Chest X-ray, AP view. Patient: 62 years old, sex M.
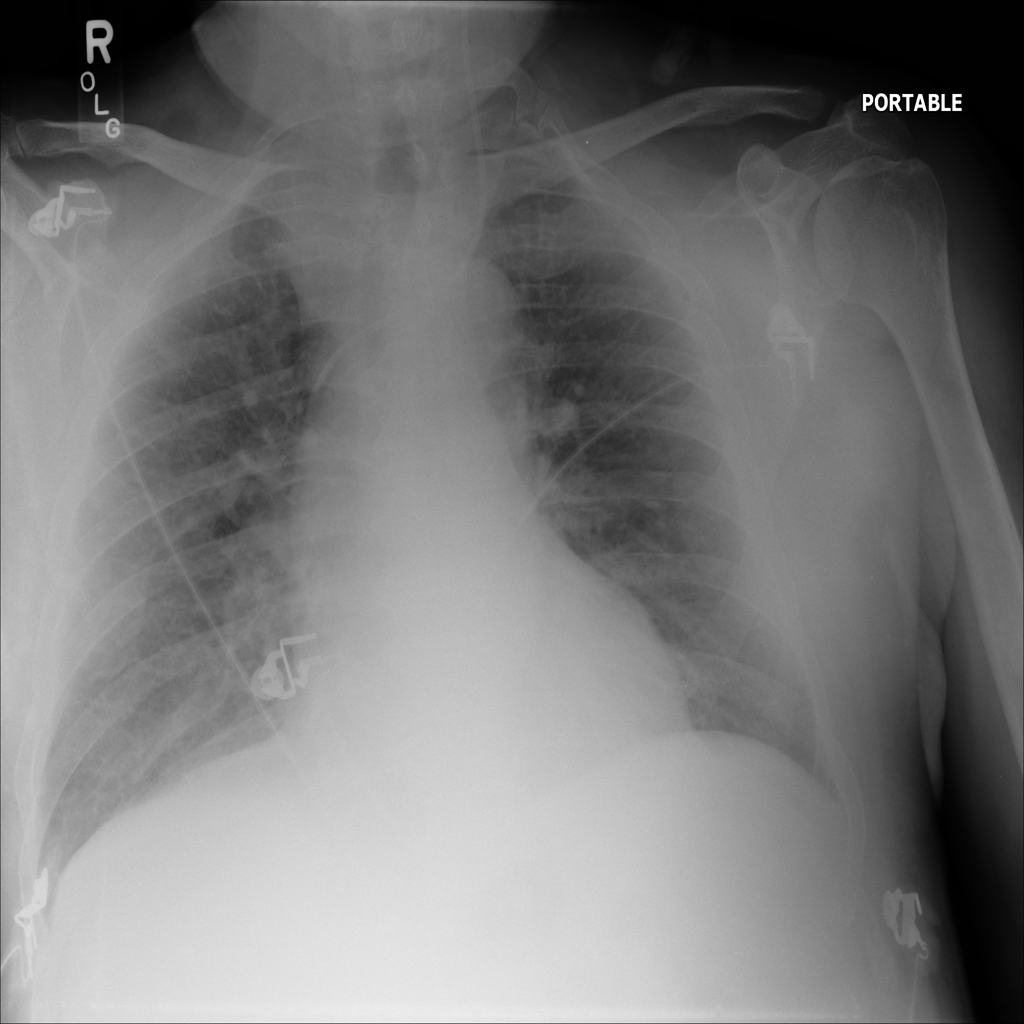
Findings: No Finding